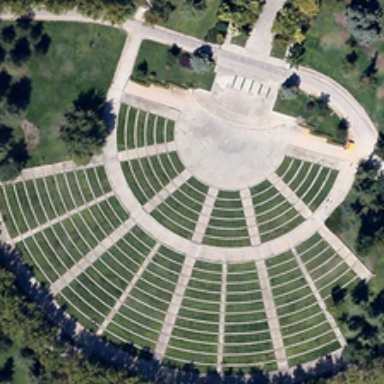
Many green trees are around a fan-shaped square .